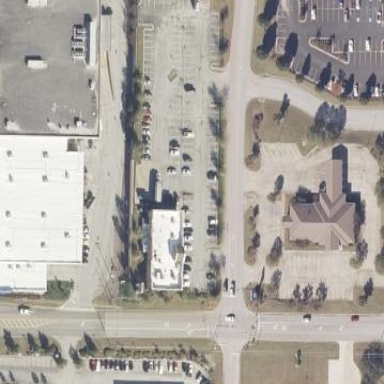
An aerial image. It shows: Retail area.